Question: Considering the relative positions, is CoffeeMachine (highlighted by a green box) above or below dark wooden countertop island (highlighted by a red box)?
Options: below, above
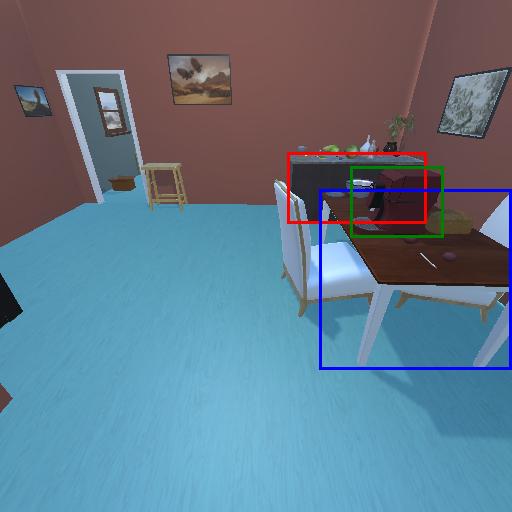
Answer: below